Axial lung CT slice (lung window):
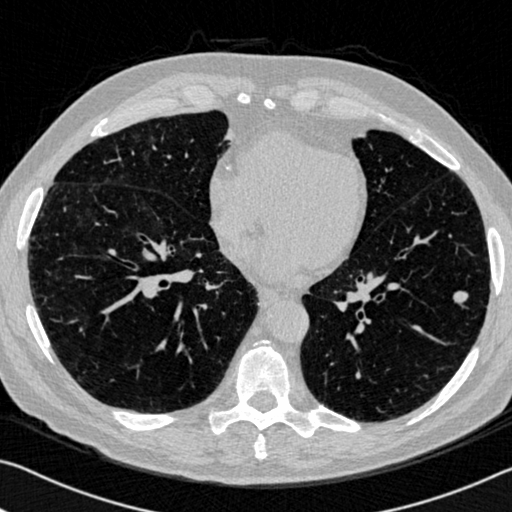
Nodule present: yes
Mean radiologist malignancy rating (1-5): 4.25